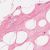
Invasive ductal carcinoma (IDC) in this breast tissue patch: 0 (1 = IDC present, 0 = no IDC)